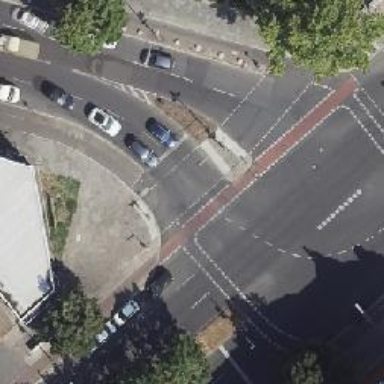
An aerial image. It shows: Road crossing with traffic signals.